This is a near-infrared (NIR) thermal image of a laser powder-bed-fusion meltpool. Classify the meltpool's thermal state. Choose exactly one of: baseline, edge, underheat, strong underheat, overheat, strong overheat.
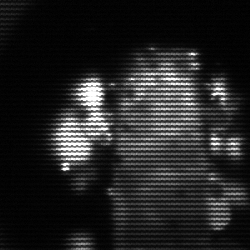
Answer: strong underheat